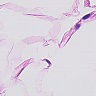
Metastatic tissue present: no